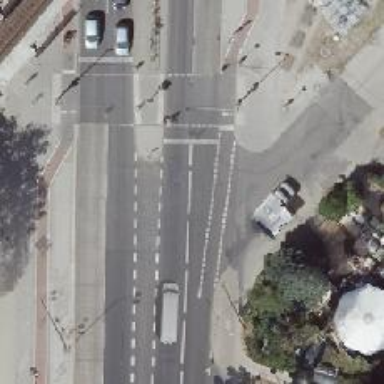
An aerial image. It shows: Secondary road with asphalt surface. There is cycleway on the right shared with buses.